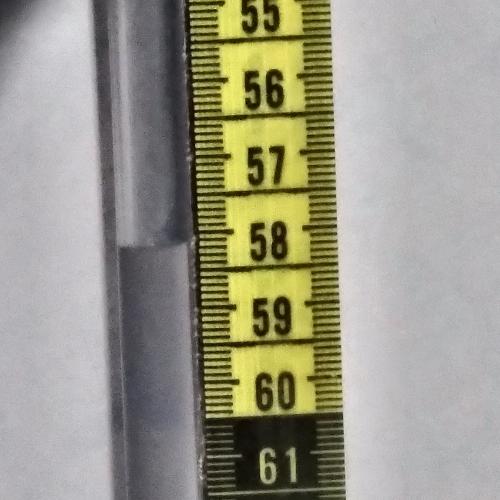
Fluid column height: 58.1 cm